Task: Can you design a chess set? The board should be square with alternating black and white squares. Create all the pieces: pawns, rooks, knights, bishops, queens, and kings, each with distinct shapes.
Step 353:
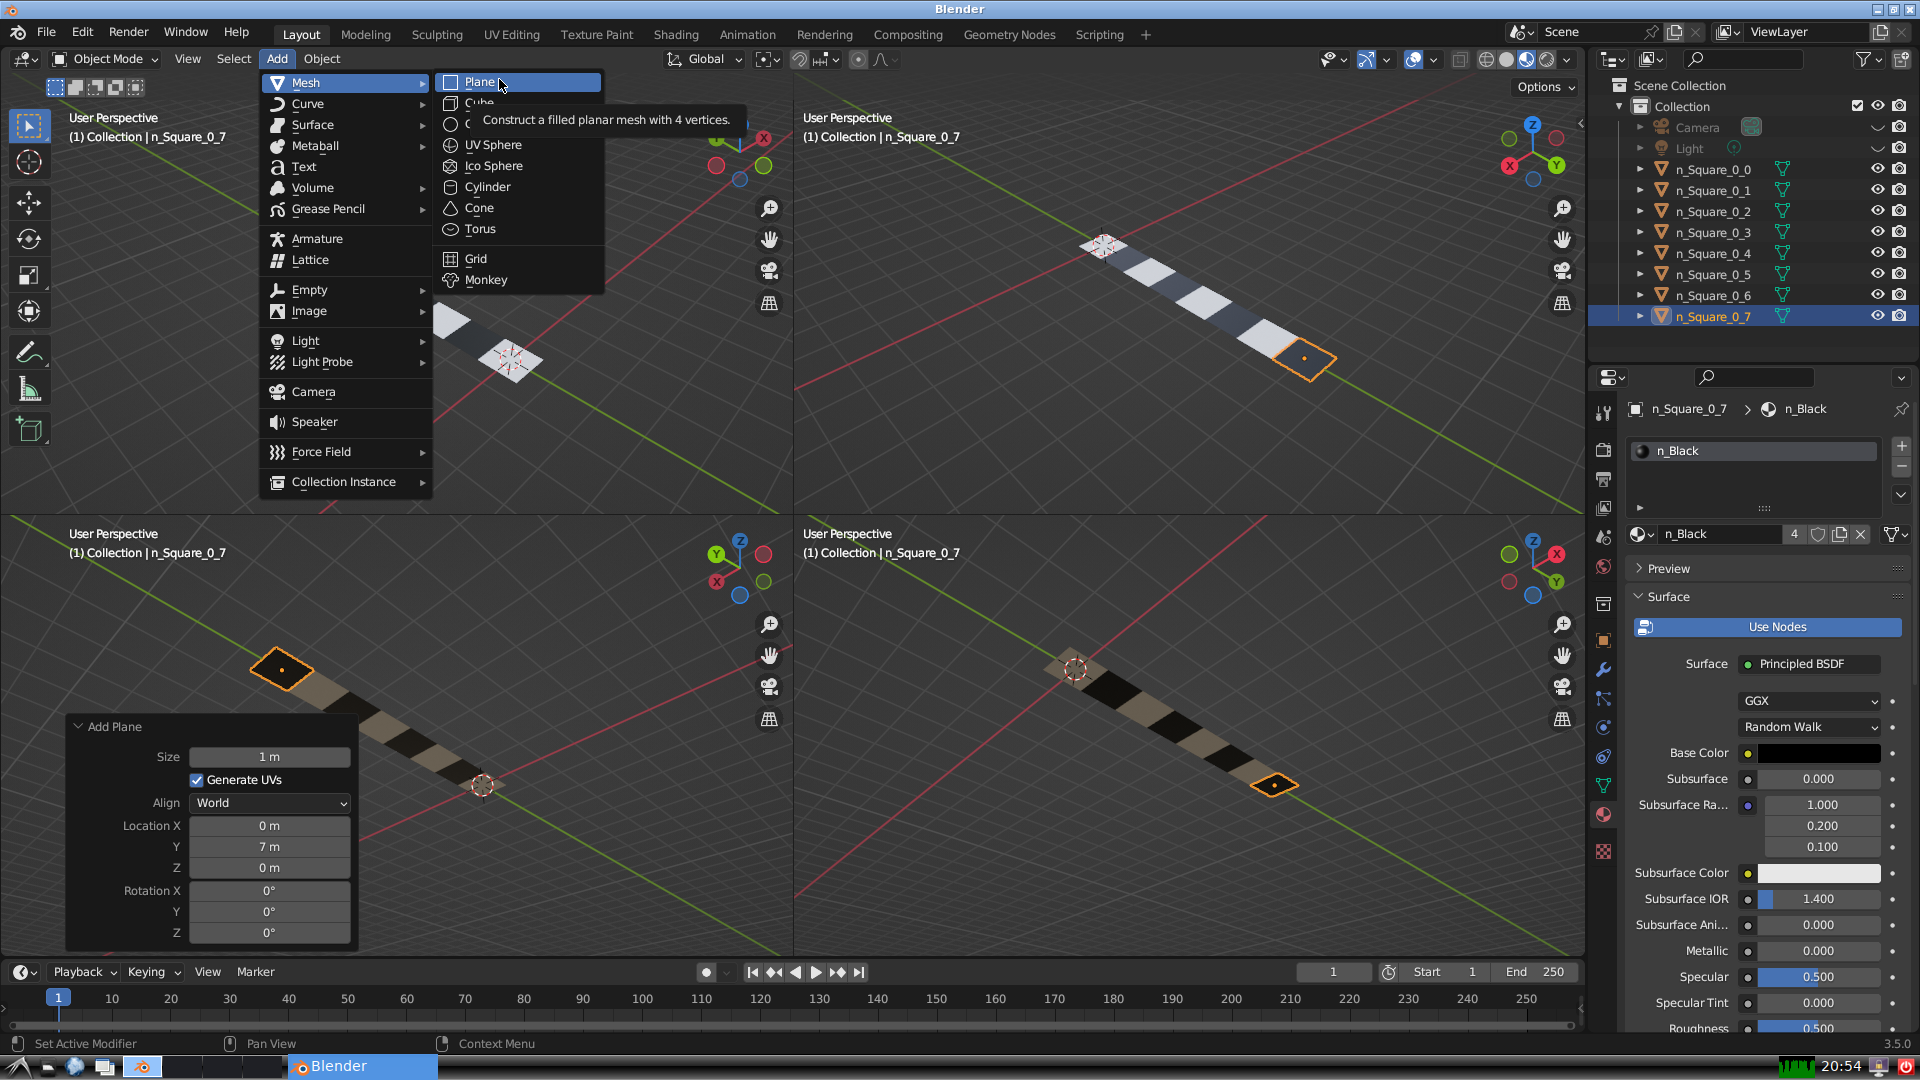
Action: click: no